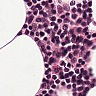
Metastatic tissue present: no